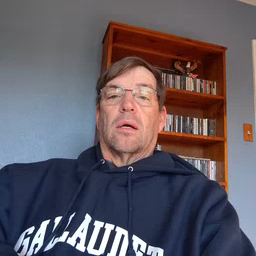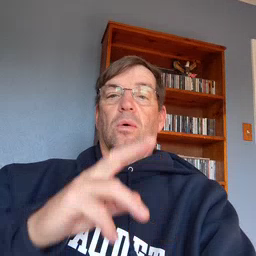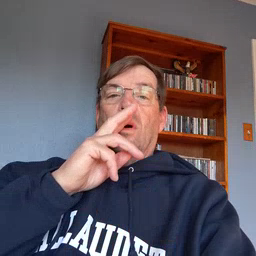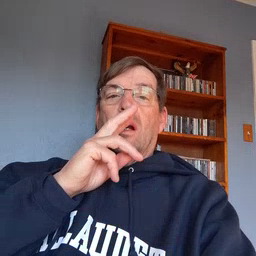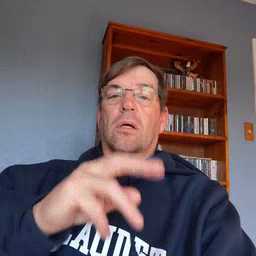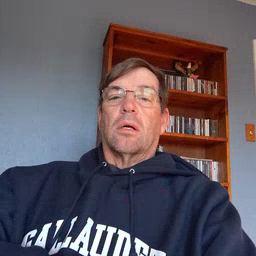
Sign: water